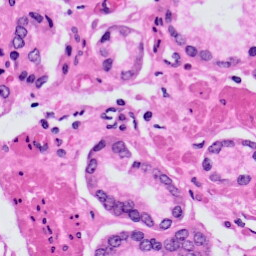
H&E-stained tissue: Prostate